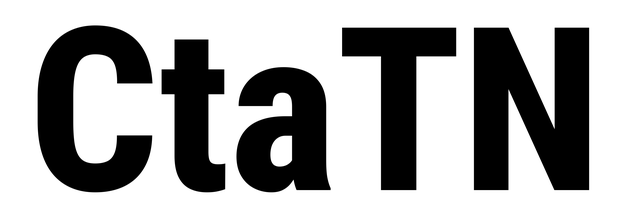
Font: Roboto_Condensed_ExtraBold